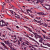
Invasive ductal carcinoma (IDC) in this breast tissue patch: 1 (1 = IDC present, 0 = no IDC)